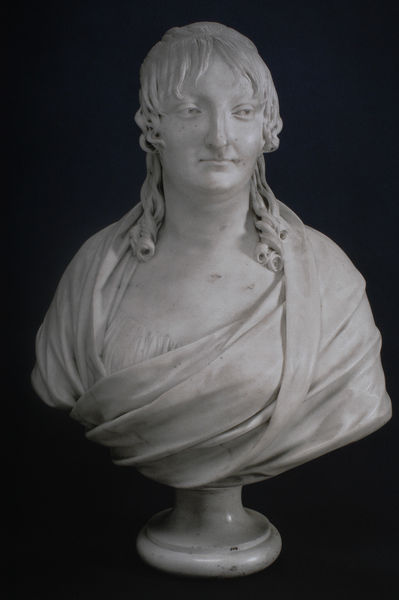
Titel: Mme Adrien-Cyprien Duquesnoy
Künstler: Jean-Antoine Houdon
Standort: San Francisco (California)
Institution: Fine Arts Museums of San Francisco
Schlagwörter: fuß, haut, kopf, mann, schatten, umhang, weiß, mädchen, ausschnitt, brust, busen, frau, frisur, haar, hell, hintergrund, kleid, licht, marmor, mund, nase, schwarz, blick, dame, schal, tuch, augen, barock, bluse, falten, gesicht, mensch, sockel, stein, trauer, bildnis, hals, portrait, porträt, auge, figur, gewand, haare, halbfigur, mantel, realismus, stoff, klassizismus, brustbild, dekollte, dekoltee, frontal, kinn, lippe, lippen, locke, locken, löckchen, rechts, schultern, traurig, pony, rund, skulptur, statue, lächeln, brüste, wangen, falte, weiblich, zopf, ernst, bouche, büste, face, glanz, nez, yeux, draperie, faltenwurf, plastik, poliert, dekollette, oberkörper, dekolleté, abbild, lachen, stütze, offen, torso, blanc, noir, portait, schielen, rom, römer, biedermeier, maserung, seitenblick, antik, toga, blanche, bürgerlich, ständer, dekolltee, drapé, postament, dienstmagd, femme, gips, napoléon, klassik, empire, cheveux, sein, lol, antikisch, dekolte, toge, haarsträhnen, boucle, boucles, profil, sourire, romanisch, bildhauerarbeit, kompakt, haara, sculpture, enthüllt, bauernmädchen, buste, visage, vague, houdon, bernini, frauenbüste, drap, pied, pli, plis, vêtement, photo, rome, nichts, langes haar, unzufrieden, marbre, sculpteur, marmorbüste, sommersprossen, epaules, tête, tissu, vide, matrone, starrer blick, moche, canova, socle, portraitbüste, regard, porträtbüste, merde, seins, copie, carrara, mach, ältere frau, épaule, ondulations, gesockelt, frauenskulptur, müde augen, épuré, romaine, echarpe, frange, marmorbüste dame, poitrine, muste, grapé, joues, echarê, scultpure, laid, cheuveux, sérieux, laide, cochonne, ez, grand siècle, classisisme, plâtre, pieddouche, unzufriedne, cheuveu